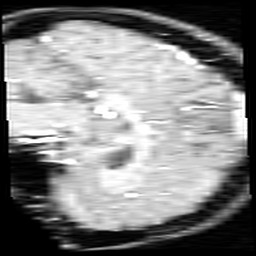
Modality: inplaneT1
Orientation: sagittal
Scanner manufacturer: ge
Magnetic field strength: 3 T
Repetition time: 0.2 s
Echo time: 0.0036 s